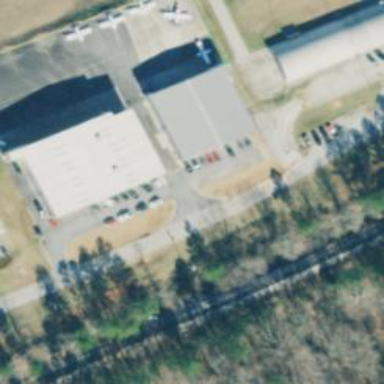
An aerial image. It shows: Hangar building at the airport.